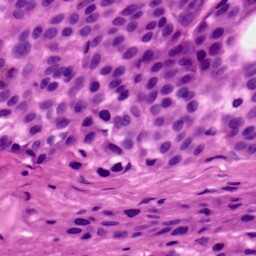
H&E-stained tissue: Skin